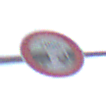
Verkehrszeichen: VerbotUnterschreitenMindestabstand
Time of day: SunriseSunset
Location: Outdoor (Suburban)
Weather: PartlyCloudy
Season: NotSpecified
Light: Natural